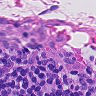
Metastatic tissue present: no